一年级 · 计数
数一数, 图中表示 $(\quad)$ 。

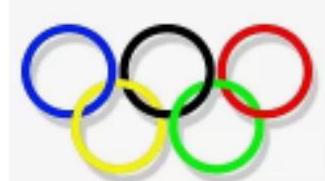
A. 3
B. 4
C. 5
答案: C